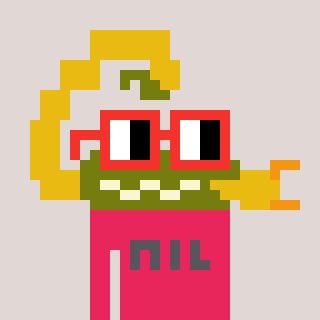
a pixel art character with square red glasses, a scorpion-shaped head and a redpinkish-colored body on a warm background